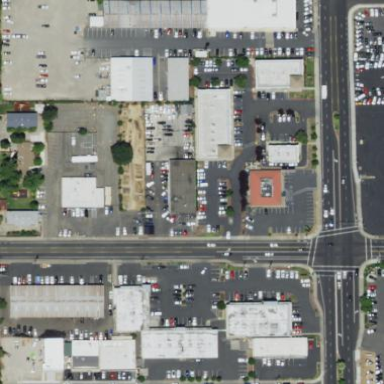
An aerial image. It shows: Retail area.